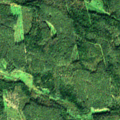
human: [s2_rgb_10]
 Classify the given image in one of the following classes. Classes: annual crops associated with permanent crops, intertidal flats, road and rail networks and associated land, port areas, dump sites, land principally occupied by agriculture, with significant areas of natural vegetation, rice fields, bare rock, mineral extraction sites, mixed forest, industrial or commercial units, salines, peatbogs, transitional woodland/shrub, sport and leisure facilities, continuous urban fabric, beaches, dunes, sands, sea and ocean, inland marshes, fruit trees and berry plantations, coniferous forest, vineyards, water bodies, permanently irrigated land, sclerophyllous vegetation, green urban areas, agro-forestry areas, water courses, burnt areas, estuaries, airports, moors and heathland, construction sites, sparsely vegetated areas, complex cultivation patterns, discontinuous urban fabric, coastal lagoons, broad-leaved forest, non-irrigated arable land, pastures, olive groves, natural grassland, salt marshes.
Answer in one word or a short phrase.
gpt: land principally occupied by agriculture, with significant areas of natural vegetation, coniferous forest, mixed forest, transitional woodland/shrub